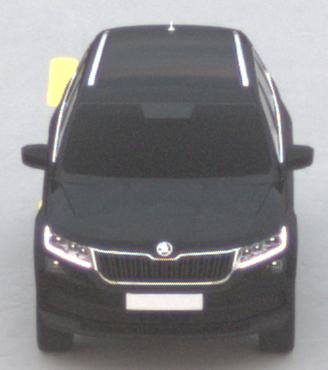
Make: Skoda
Model: Kodiaq 1.4 TSI
Detailed model: Kodiaq
Model produced from: 2017/03
Model produced until: 2018/05
Doors: 5
Color: black
Road condition: dry road
Daytime: sunrise or sunset
Contrast: low contrast